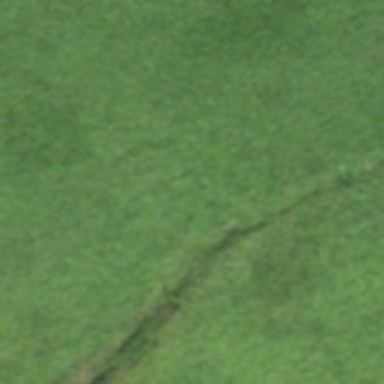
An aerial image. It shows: Ditch in the surroundings.